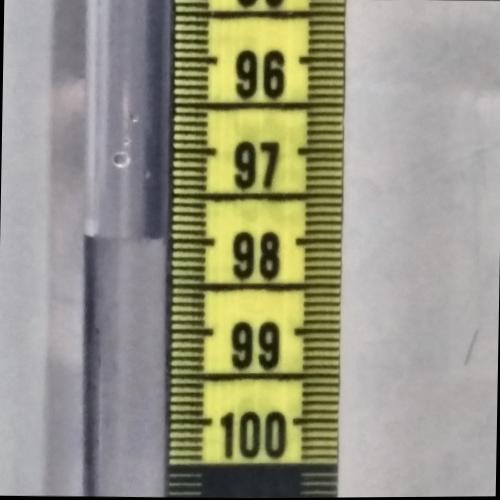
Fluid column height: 98.0 cm